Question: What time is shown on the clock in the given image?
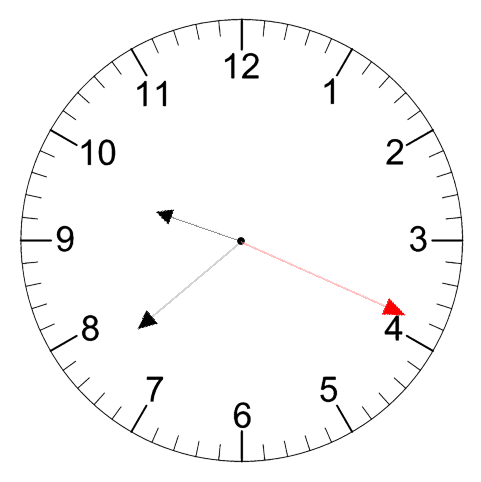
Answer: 09:38:19